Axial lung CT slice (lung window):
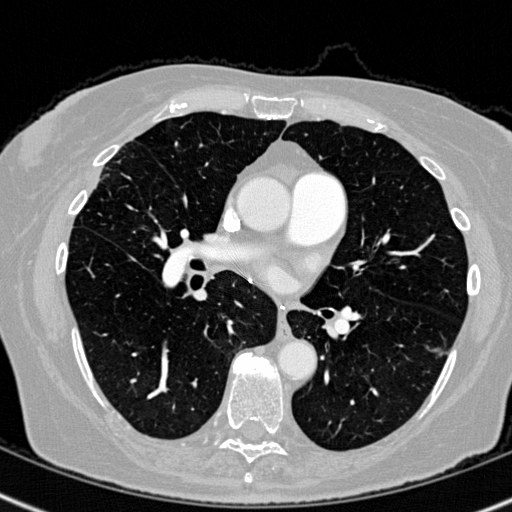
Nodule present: no